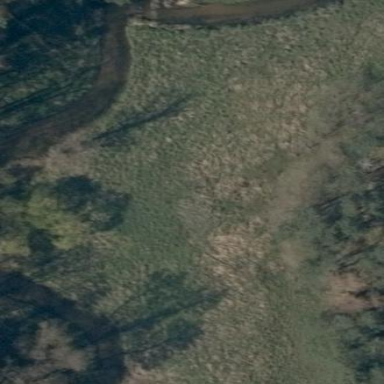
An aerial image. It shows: Beautiful wet meadow natural wetland.